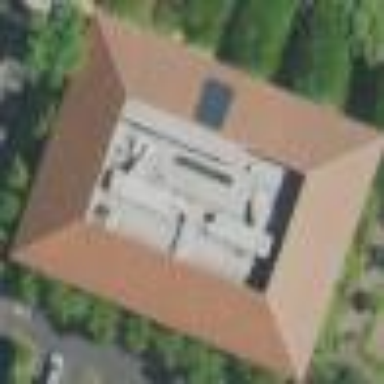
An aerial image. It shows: Clinic building providing healthcare services.